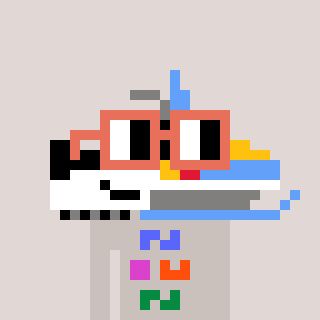
a pixel art character with square orange glasses, a snowmobile-shaped head and a foggrey-colored body on a warm background